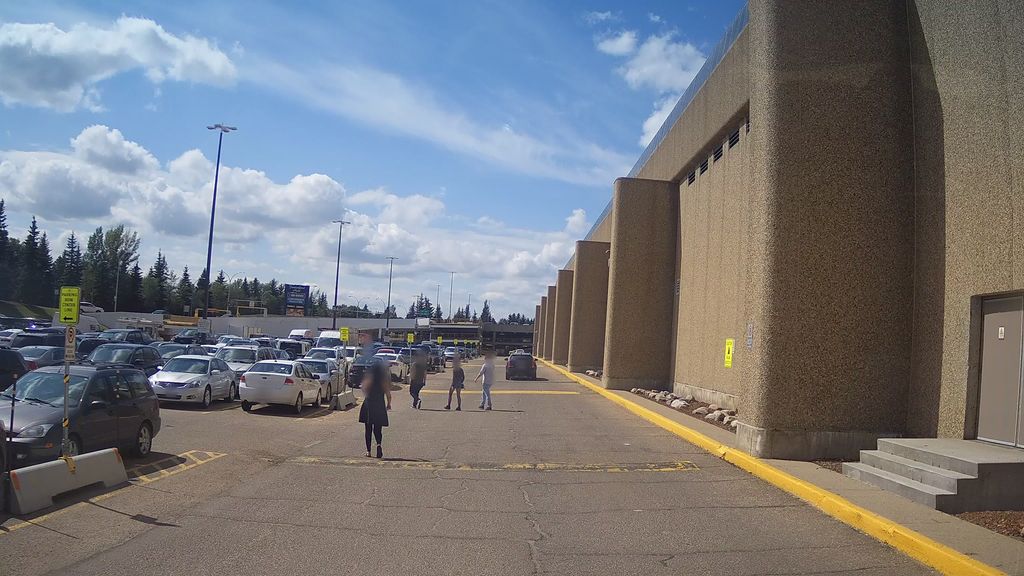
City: edmonton